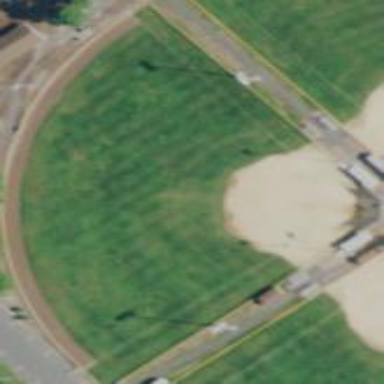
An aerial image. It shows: Baseball pitch for leisure and sports activities.